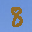
Label: 8